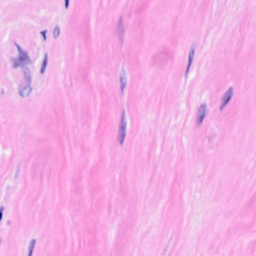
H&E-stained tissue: Breast